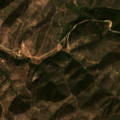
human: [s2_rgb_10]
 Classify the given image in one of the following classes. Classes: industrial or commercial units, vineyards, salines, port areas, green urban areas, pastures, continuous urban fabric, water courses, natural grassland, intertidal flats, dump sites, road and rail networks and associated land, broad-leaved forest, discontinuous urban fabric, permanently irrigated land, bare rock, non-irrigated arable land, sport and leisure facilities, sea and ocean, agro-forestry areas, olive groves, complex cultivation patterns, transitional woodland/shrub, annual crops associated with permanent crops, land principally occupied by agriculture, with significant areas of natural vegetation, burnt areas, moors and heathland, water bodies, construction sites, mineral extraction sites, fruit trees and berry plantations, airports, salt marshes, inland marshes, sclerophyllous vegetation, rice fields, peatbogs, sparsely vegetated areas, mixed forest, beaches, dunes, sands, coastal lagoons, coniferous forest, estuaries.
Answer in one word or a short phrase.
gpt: land principally occupied by agriculture, with significant areas of natural vegetation, broad-leaved forest, sclerophyllous vegetation, transitional woodland/shrub